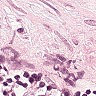
Metastatic tissue present: no